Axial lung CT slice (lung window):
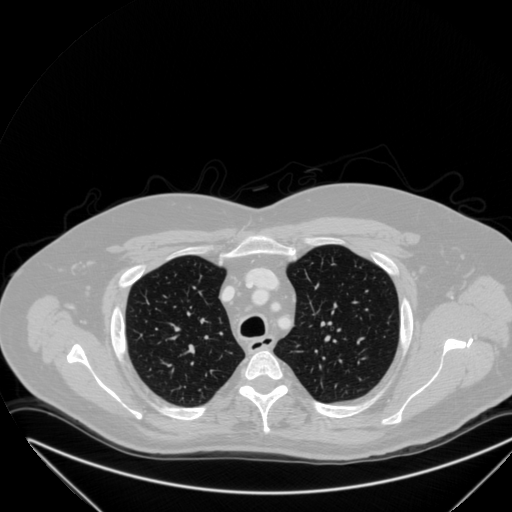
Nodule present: no